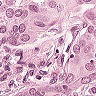
Metastatic tissue present: yes